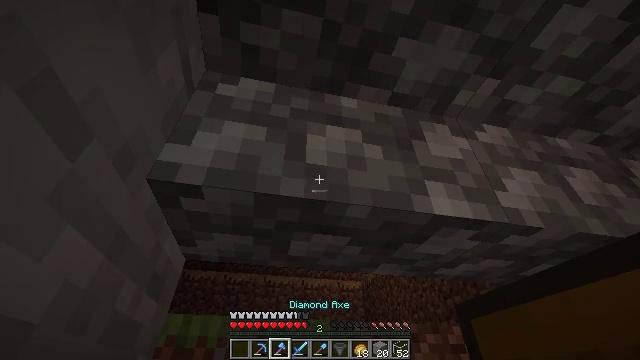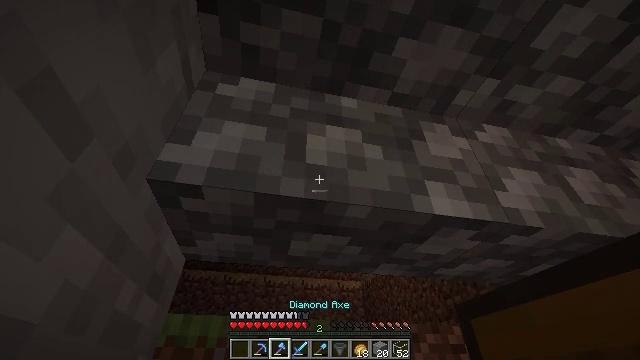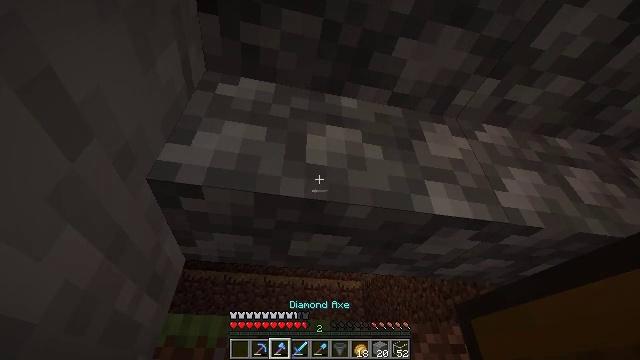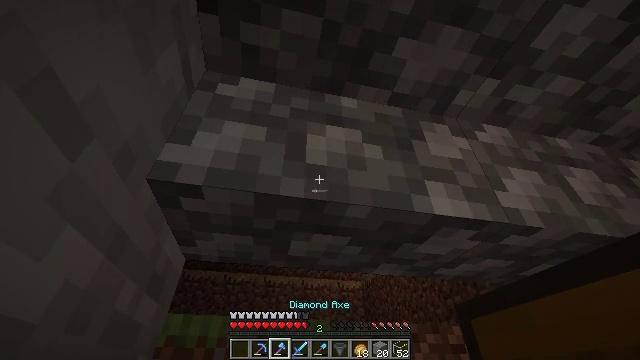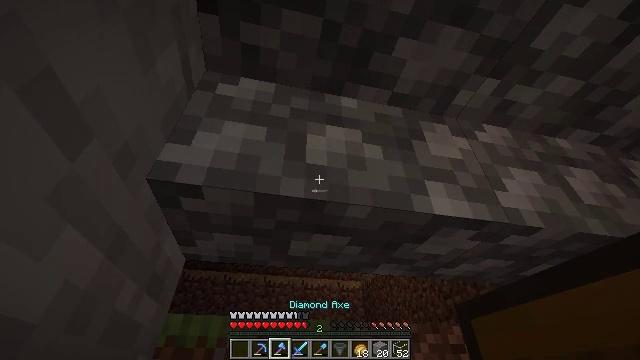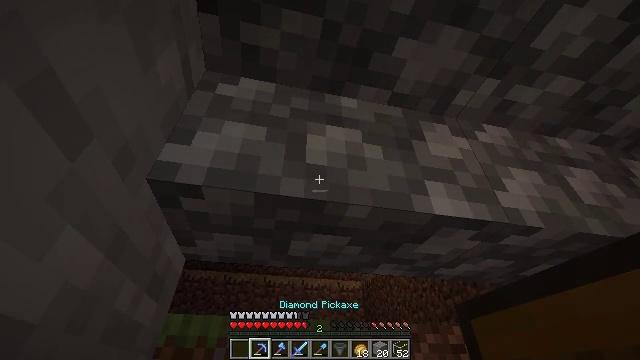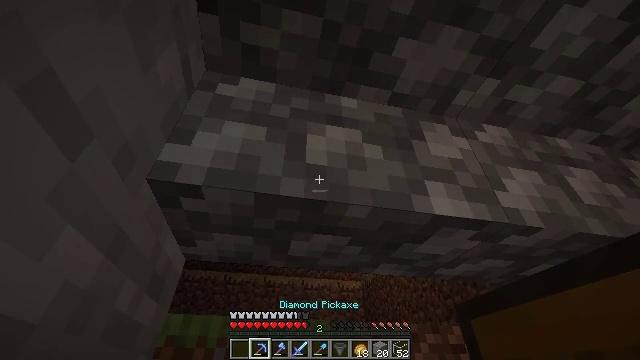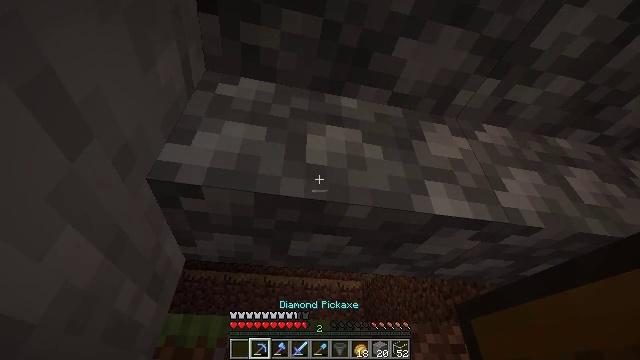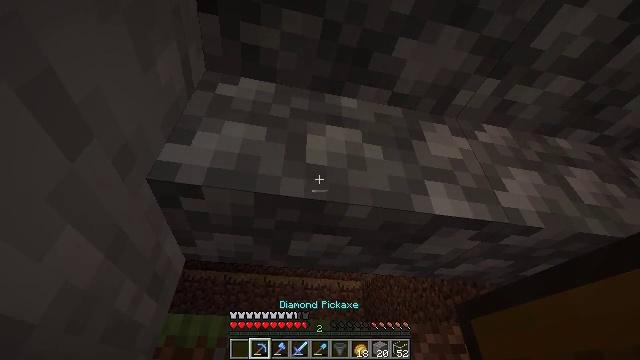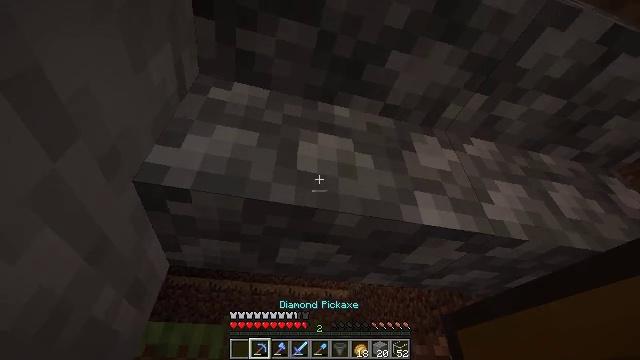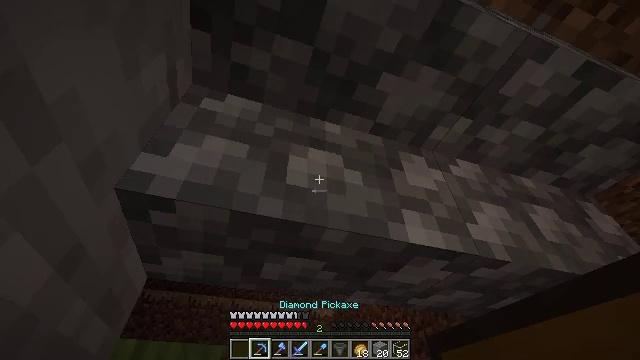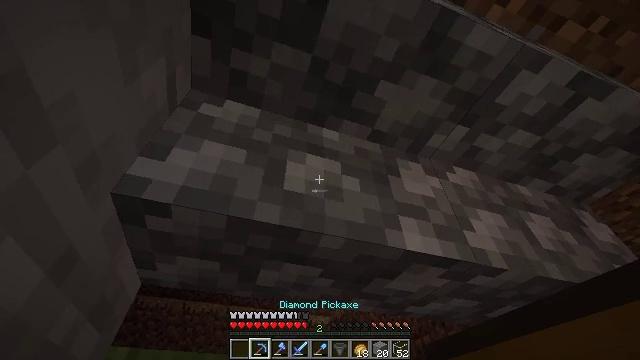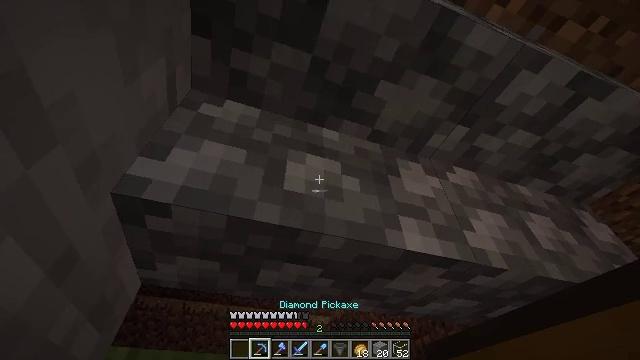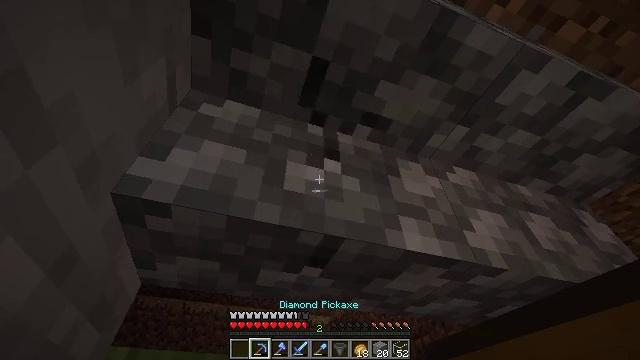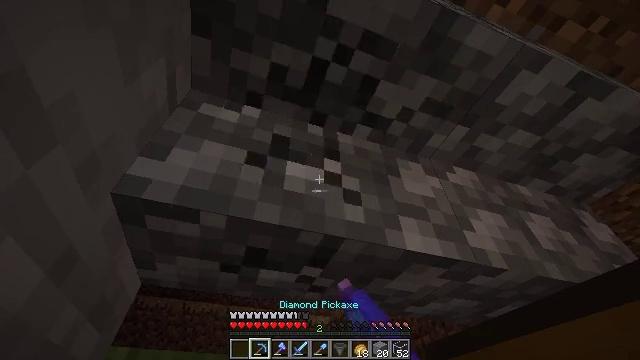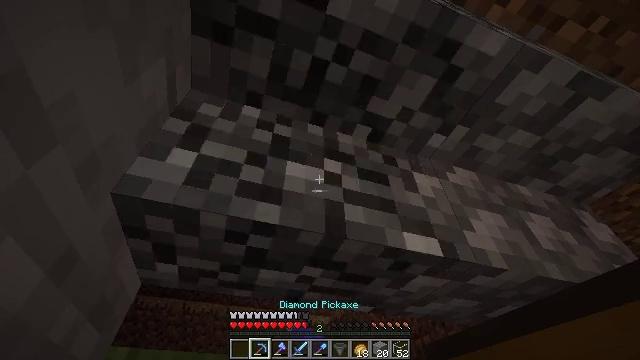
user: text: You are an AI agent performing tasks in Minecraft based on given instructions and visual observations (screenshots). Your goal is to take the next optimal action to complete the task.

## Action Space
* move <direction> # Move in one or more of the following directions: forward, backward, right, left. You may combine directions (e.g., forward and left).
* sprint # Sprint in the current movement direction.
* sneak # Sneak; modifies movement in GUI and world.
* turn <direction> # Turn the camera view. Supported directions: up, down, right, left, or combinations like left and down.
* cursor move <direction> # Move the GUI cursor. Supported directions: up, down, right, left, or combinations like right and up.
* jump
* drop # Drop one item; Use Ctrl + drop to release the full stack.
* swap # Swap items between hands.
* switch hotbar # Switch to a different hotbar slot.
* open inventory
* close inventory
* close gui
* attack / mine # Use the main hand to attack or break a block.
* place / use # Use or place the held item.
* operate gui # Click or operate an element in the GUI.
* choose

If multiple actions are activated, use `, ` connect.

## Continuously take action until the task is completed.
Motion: motion action
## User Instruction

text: Gather cobblestone stairs from the structure.
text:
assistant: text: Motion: no_op
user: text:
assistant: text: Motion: no_op
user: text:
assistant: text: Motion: no_op
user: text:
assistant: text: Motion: no_op
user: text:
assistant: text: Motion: no_op
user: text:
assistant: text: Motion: no_op
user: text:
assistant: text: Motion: no_op
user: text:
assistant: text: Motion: no_op
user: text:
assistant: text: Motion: turn right and up
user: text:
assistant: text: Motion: turn right and up
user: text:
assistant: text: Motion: turn up
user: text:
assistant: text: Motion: no_op
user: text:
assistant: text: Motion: attack / mine
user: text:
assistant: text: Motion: attack / mine
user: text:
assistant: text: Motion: attack / mine
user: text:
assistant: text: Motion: attack / mine
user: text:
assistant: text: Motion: attack / mine
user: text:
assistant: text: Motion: attack / mine
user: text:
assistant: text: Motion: attack / mine
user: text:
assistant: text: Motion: attack / mine
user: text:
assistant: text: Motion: no_op